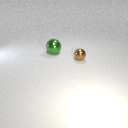
small brown metal sphere to the right of large green metal sphere